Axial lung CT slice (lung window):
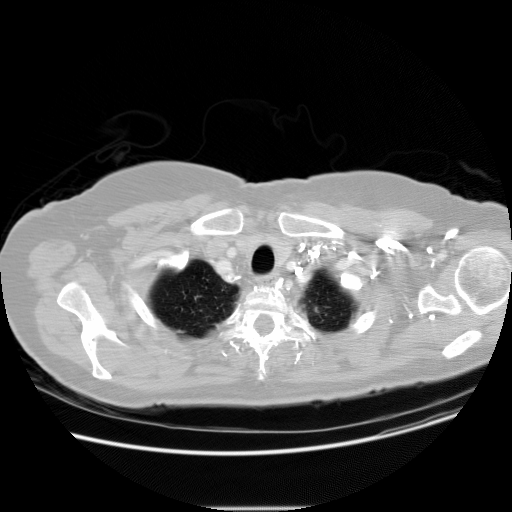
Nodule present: no